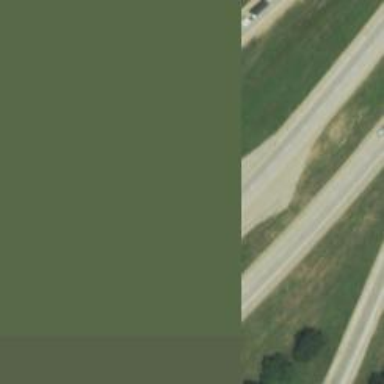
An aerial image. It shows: Motorway.